Question: Consider the following example: (<URL>
HTML:
'''
<div id="outer_wrapper">
<div class="wrapper">
<a><img src="http://img.brothersoft.com/icon/softimage/s/smiley.s_challenge-131939.jpeg" /></a>
</div>
<div class="wrapper">
<a><img src="http://assets.test.myyearbook.com/pimp_images/home_page/icon_smiley.gif" /></a>
</div>
<div class="wrapper">
<a><img src="http://thumbs3.ebaystatic.com/m/mvHqVR-GDRQ2AzadtgupdgQ/80.jpg" /></a>
</div>
<div class="wrapper">
<a><img src="http://upload.wikimedia.org/wikipedia/commons/thumb/f/fa/718smiley.png/60px-718smiley.png" /></a>
</div>
</div>
'''
CSS:
'''
#outer_wrapper {
background-color: #bbb;
width: 350px;
}
.wrapper {
display: inline-block;
border: 1px solid black;
width: 90px;
height: 100px;
text-align: center;
margin-right: 20px;
}
a {
display: inline-block;
width: 80px;
height: 80px;
border: 1px solid red;
}
'''
The output is:

1. Why the black wrappers are not vertically aligned ? How could I fix that ?
2. The images are horizontally centered in the red boxes. How could I vertically center them ?
Please do not change the HTML, if possible.
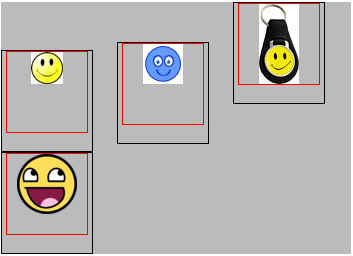
Answer: Observe that it is the base of the images which are aligned. This is to do with the 'vertical-align'; if you use a value for 'vertical-align' on '.wrapper' other than 'baseline', like 'top', 'middle' or 'bottom', it will fix it. (The difference between these will only be apparent if you put some text inside the 'div' as well.)
Then you want to centre the images in their 80x80 spots. You can do that with 'display: table-cell' and 'vertical-align: middle' on the 'a' (and add 'line-height: 0' to fix a couple more issue). You can then play further with mixing these groups of styles in the 'a' tag, the '.wrapper', or even throwing away the '.wrapper' if it isn't necessary (it would only be needed - if it is at all - if you're putting text in with it).
Result, with no further tweaks than what I've mentioned here: <URL>.
This will work on all decent browsers, and even on IE8/9, but it won't work on IE6/7. A technique for solving this which should work in IE6/7 is this: on the 'a', set 'display' to 'block' and alter the 'line-height' from '0' to '78px' (I'm not entirely clear on why '80px' makes it shift down one pixel, but it does; if I thought about it long enough I could probably figure out why), and shift the 'vertical-align: middle' to the 'img' child. Final result: <URL>